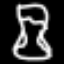
Label: hourglass